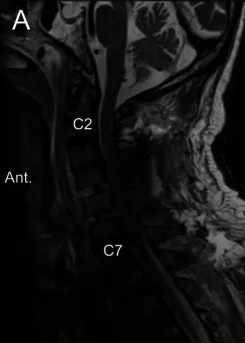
Magnetic resonance images after circumferential cervical fixation. . Cervical epidural abscesses, pyogenic spondylitis, and spondylodiscitis resolved after cervical fixation surgery. The persistent epidural abscess at the lower thoracic and lumbosacral levels is identified (white arrowheads). Hyperintensity in the vertebral bodies of Th12 and L1 signifies de novo pyogenic spondylitis due to spread of infection (white arrows) cervicothoracic regions.
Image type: radiology (mri)